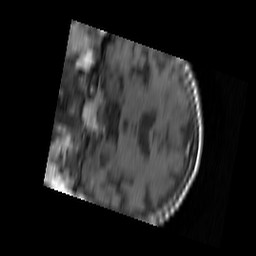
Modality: T1w
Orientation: coronal
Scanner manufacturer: philips
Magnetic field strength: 1.5 T
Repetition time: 0.4 s
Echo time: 0.0074 s